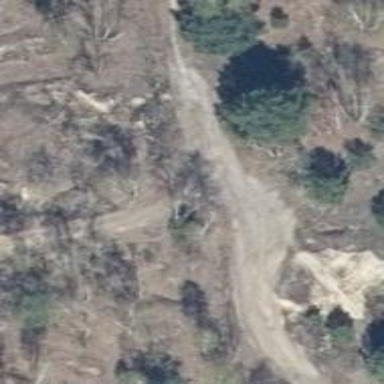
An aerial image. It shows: Sandy track road with grade 4 track type.